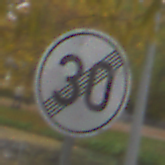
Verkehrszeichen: EndeGeschwindigkeit30
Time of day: Midday
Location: Outdoor (Nature)
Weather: Overcast
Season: Autumn
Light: Natural